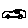
Label: car